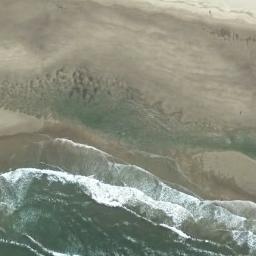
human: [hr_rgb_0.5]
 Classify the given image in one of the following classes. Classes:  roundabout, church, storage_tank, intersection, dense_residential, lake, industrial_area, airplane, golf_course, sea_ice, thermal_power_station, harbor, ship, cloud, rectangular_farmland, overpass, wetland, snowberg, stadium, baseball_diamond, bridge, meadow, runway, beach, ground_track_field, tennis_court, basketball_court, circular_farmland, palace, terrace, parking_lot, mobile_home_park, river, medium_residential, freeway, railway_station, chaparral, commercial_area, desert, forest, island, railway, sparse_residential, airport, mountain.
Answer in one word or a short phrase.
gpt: beach